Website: macys
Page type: cross-sells
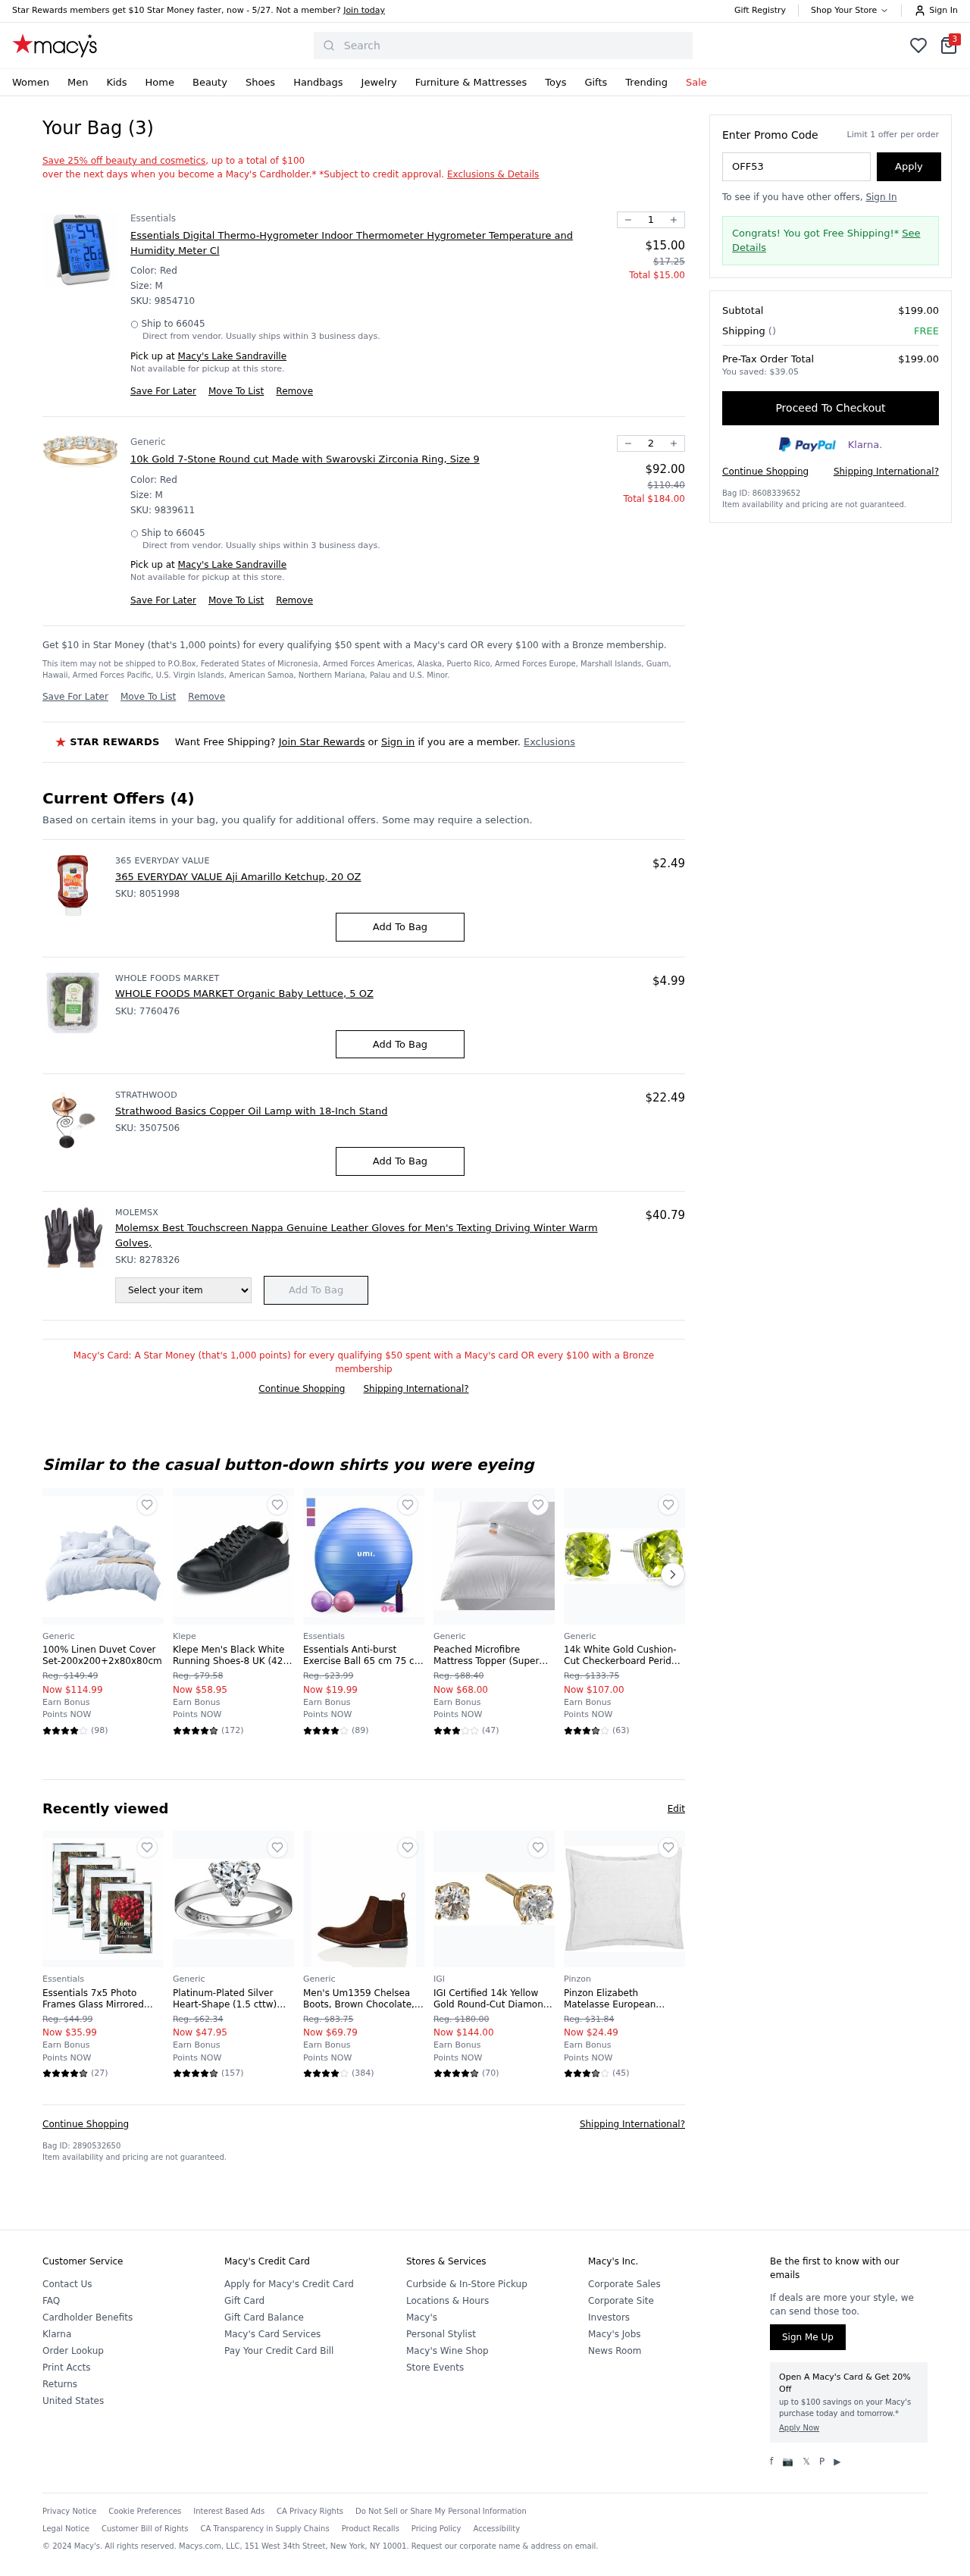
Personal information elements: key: PII_CITY
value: Lake Sandraville
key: PII_POSTCODE
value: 66045
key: PII_PROMO_CODE
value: OFF53
Product elements: key: PRODUCT10_BRAND
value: Essentials
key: PRODUCT10_NAME
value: Essentials 7x5 Photo Frames Glass Mirrored Picture Frame 7 x 5 Set, 4 Pack, Tabletop Display
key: PRODUCT10_NUM_RATINGS
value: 27
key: PRODUCT10_PRICE
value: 35.99
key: PRODUCT10_RATING
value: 4.7
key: PRODUCT11_BRAND
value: Generic
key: PRODUCT11_NAME
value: Platinum-Plated Silver Heart-Shape (1.5 cttw) Solitaire Ring made with Swarovski Zirconia, Size 5
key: PRODUCT11_NUM_RATINGS
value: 157
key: PRODUCT11_PRICE
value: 47.95
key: PRODUCT11_RATING
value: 4.6
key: PRODUCT12_BRAND
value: Generic
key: PRODUCT12_NAME
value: Men's Um1359 Chelsea Boots, Brown Chocolate, US:7
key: PRODUCT12_NUM_RATINGS
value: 384
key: PRODUCT12_PRICE
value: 69.79
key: PRODUCT12_RATING
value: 4.3
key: PRODUCT13_BRAND
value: IGI
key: PRODUCT13_NAME
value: IGI Certified 14k Yellow Gold Round-Cut Diamond Studs (0.33 cttw, H-I Color, I1-I2 Clarity)
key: PRODUCT13_NUM_RATINGS
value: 70
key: PRODUCT13_PRICE
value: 144
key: PRODUCT13_RATING
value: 4.7
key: PRODUCT14_BRAND
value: Pinzon
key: PRODUCT14_NAME
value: Pinzon Elizabeth Matelasse European Sham, White
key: PRODUCT14_NUM_RATINGS
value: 45
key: PRODUCT14_PRICE
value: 24.49
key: PRODUCT14_RATING
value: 3.7
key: PRODUCT15_BRAND
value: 365 EVERYDAY VALUE
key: PRODUCT15_NAME
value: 365 EVERYDAY VALUE Aji Amarillo Ketchup, 20 OZ
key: PRODUCT15_PRICE
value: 2.49
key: PRODUCT16_BRAND
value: Strathwood
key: PRODUCT16_NAME
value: Strathwood Basics Copper Oil Lamp with 18-Inch Stand
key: PRODUCT16_PRICE
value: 22.49
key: PRODUCT1_BRAND
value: Essentials
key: PRODUCT1_NAME
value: Essentials Digital Thermo-Hygrometer Indoor Thermometer Hygrometer Temperature and Humidity Meter Cl
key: PRODUCT1_PRICE
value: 15
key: PRODUCT1_QUANTITY
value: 1
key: PRODUCT2_BRAND
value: Generic
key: PRODUCT2_NAME
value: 10k Gold 7-Stone Round cut Made with Swarovski Zirconia Ring, Size 9
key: PRODUCT2_PRICE
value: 92
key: PRODUCT2_QUANTITY
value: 2
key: PRODUCT3_BRAND
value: WHOLE FOODS MARKET
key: PRODUCT3_NAME
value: WHOLE FOODS MARKET Organic Baby Lettuce, 5 OZ
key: PRODUCT3_PRICE
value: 4.99
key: PRODUCT4_BRAND
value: Molemsx
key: PRODUCT4_NAME
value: Molemsx Best Touchscreen Nappa Genuine Leather Gloves for Men's Texting Driving Winter Warm Golves,
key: PRODUCT4_PRICE
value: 40.79
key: PRODUCT5_BRAND
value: Generic
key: PRODUCT5_NAME
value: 100% Linen Duvet Cover Set-200x200+2x80x80cm
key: PRODUCT5_NUM_RATINGS
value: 98
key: PRODUCT5_PRICE
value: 114.99
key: PRODUCT5_RATING
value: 4
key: PRODUCT6_BRAND
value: Klepe
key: PRODUCT6_NAME
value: Klepe Men's Black White Running Shoes-8 UK (42 EU) (9 US) (KP801/BLKWHT)
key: PRODUCT6_NUM_RATINGS
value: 172
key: PRODUCT6_PRICE
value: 58.95
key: PRODUCT6_RATING
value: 4.5
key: PRODUCT7_BRAND
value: Essentials
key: PRODUCT7_NAME
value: Essentials Anti-burst Exercise Ball 65 cm 75 cm Fitness Ball with Ball Pump Pezzi Ball for Yoga Pila
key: PRODUCT7_NUM_RATINGS
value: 89
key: PRODUCT7_PRICE
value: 19.99
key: PRODUCT7_RATING
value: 4.2
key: PRODUCT8_BRAND
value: Generic
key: PRODUCT8_NAME
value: Peached Microfibre Mattress Topper (Super King)
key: PRODUCT8_NUM_RATINGS
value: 47
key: PRODUCT8_PRICE
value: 68
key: PRODUCT8_RATING
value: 3.3
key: PRODUCT9_BRAND
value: Generic
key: PRODUCT9_NAME
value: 14k White Gold Cushion-Cut Checkerboard Peridot Stud Earrings (8mm)
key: PRODUCT9_NUM_RATINGS
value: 63
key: PRODUCT9_PRICE
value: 107
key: PRODUCT9_RATING
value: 3.6
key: PRODUCT1_SKU
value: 9854710
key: PRODUCT1_ORIGINAL_PRICE
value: $17.25
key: PRODUCT1_TOTAL
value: $15.00
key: PRODUCT2_SKU
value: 9839611
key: PRODUCT2_ORIGINAL_PRICE
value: $110.40
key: PRODUCT2_TOTAL
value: $184.00
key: PRODUCT15_SKU
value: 8051998
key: PRODUCT3_SKU
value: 7760476
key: PRODUCT16_SKU
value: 3507506
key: PRODUCT4_SKU
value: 8278326
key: PRODUCT5_ORIGINAL_PRICE
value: Reg. $149.49
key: PRODUCT6_ORIGINAL_PRICE
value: Reg. $79.58
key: PRODUCT7_ORIGINAL_PRICE
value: Reg. $23.99
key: PRODUCT8_ORIGINAL_PRICE
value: Reg. $88.40
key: PRODUCT9_ORIGINAL_PRICE
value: Reg. $133.75
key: PRODUCT10_ORIGINAL_PRICE
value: Reg. $44.99
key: PRODUCT11_ORIGINAL_PRICE
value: Reg. $62.34
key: PRODUCT12_ORIGINAL_PRICE
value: Reg. $83.75
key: PRODUCT13_ORIGINAL_PRICE
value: Reg. $180.00
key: PRODUCT14_ORIGINAL_PRICE
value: Reg. $31.84
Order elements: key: ORDER_NUM_ITEMS
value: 3
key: ORDER_SUBTOTAL
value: $199.00
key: ORDER_TOTAL
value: $199.00
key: ORDER_SAVINGS
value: $39.05
Search elements: key: HEADER_SEARCH
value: Search